Field crop: tomato
Growth stage: 2
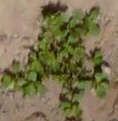
Species: portulaca